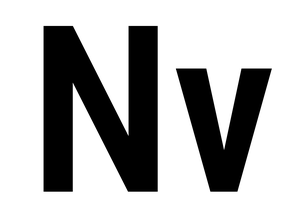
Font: Roboto_Condensed_SemiBold